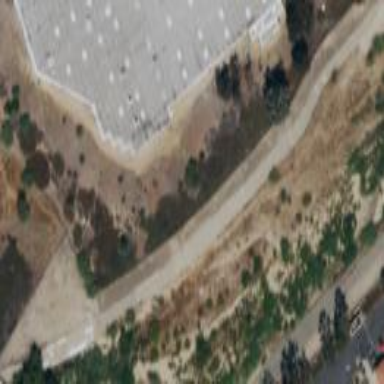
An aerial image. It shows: Retaining wall.